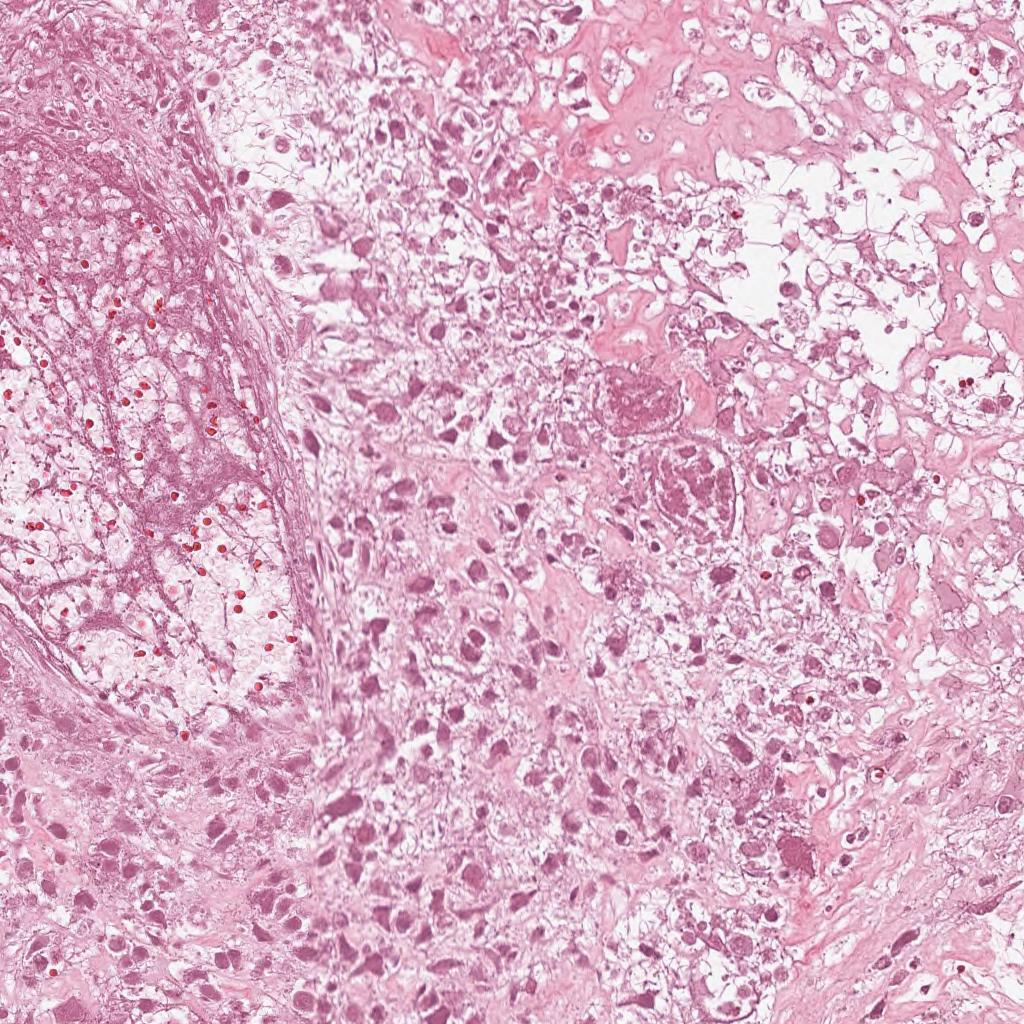
Label: Non-Viable-Tumor